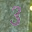
Label: 3